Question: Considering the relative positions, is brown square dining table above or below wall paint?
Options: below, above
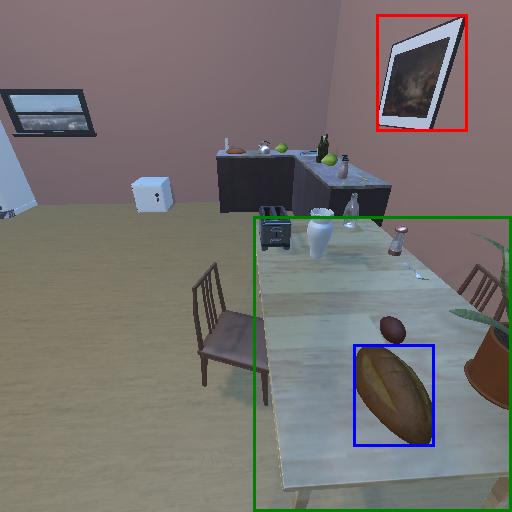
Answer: below